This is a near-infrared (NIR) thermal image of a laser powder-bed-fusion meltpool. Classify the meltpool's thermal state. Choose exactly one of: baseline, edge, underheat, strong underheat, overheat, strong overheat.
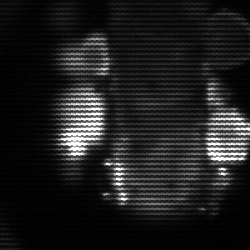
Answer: strong underheat